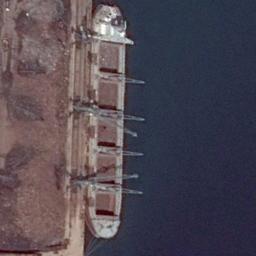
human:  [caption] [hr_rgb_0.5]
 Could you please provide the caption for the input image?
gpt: The ship is docked at the dock and the water is deep blue .

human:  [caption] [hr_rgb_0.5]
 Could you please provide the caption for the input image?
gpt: There is a boat beside the dock .

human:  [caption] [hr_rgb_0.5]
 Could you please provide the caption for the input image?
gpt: There is a ship in the blue water on the shore .

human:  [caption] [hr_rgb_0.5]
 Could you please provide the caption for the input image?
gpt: A white bulk carrier docked by the dock .

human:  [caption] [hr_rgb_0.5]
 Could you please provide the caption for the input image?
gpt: The brown ship is at the harbor .